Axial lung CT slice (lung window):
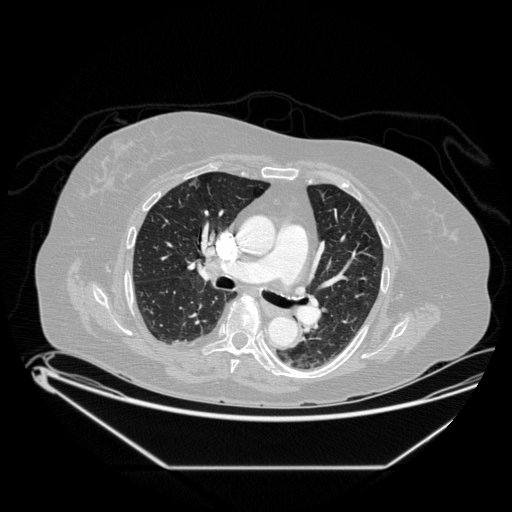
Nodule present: no